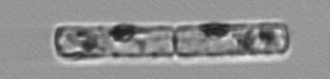
Label: Guinardia_delicatula